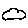
Label: cloud